Field crop: maize
Growth stage: 1
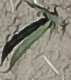
Species: sorghum